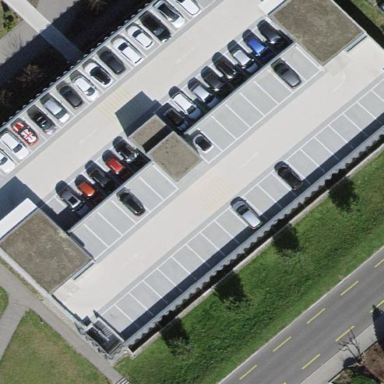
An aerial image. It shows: Multi-storey parking building.